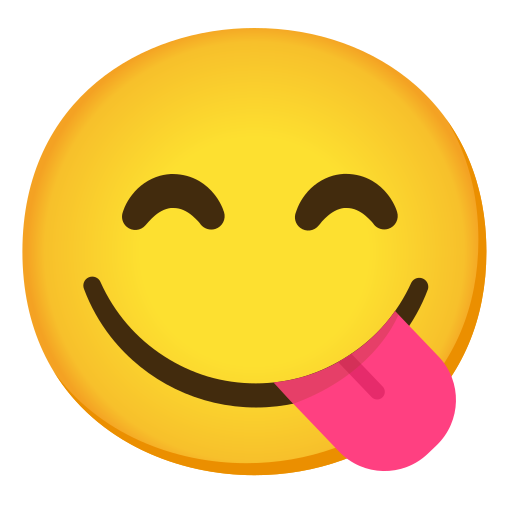
Emoji: 😋